Brain MRI, t1w sequence, axial 2D slice.
Patient: age 35, sex F, weight 90 kg, height 1.9 m
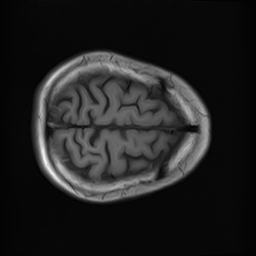